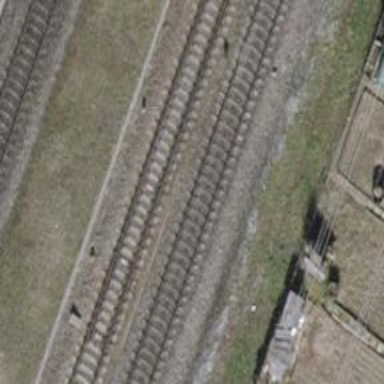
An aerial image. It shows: Single railway track with electrified contact line.